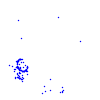
Particle: proton